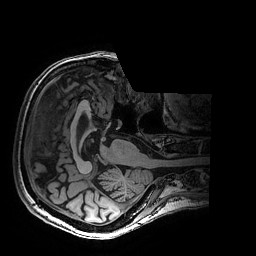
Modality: T1w
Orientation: axial
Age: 69
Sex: female
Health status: healthy
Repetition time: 2.53 s
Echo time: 0.0034 s